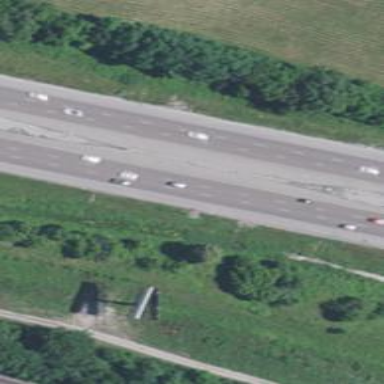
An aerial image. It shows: Asphalt motorway.